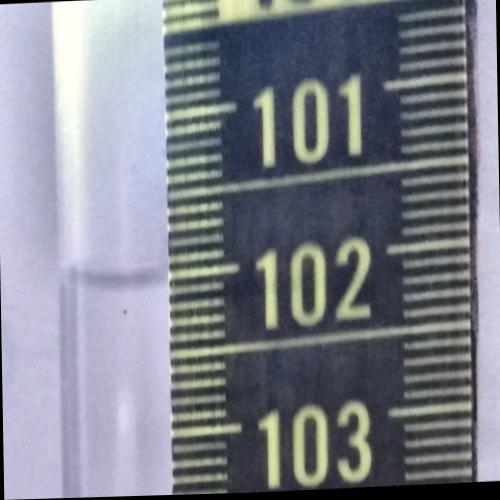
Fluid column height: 102.0 cm